Field crop: tomato
Growth stage: 1
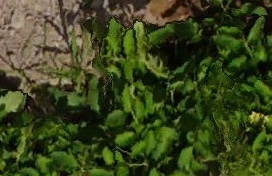
Species: tomato